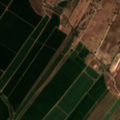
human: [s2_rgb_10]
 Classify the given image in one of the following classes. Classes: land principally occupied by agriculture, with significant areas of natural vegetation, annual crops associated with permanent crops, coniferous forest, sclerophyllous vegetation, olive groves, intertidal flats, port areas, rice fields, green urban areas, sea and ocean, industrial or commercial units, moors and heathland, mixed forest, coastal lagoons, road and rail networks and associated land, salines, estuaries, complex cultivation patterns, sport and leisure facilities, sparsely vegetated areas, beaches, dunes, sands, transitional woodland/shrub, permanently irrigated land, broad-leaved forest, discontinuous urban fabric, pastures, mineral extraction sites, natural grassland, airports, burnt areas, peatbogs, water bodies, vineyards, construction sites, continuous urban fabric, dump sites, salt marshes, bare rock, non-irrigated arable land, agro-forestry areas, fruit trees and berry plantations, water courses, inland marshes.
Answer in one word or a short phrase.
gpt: rice fields, land principally occupied by agriculture, with significant areas of natural vegetation